Field crop: maize
Growth stage: 1
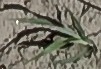
Species: sorghum